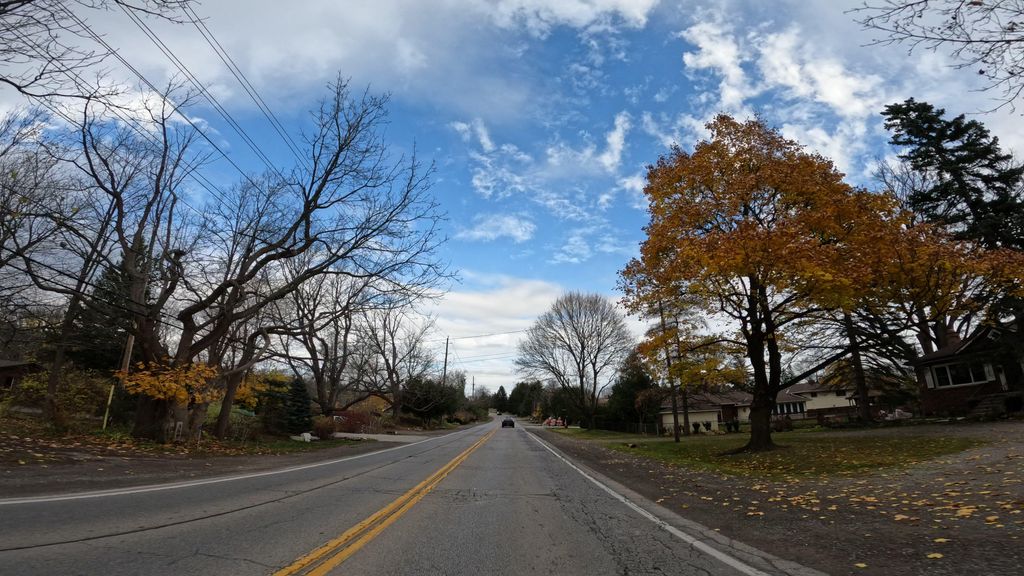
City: hamilton